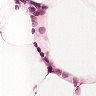
Metastatic tissue present: no